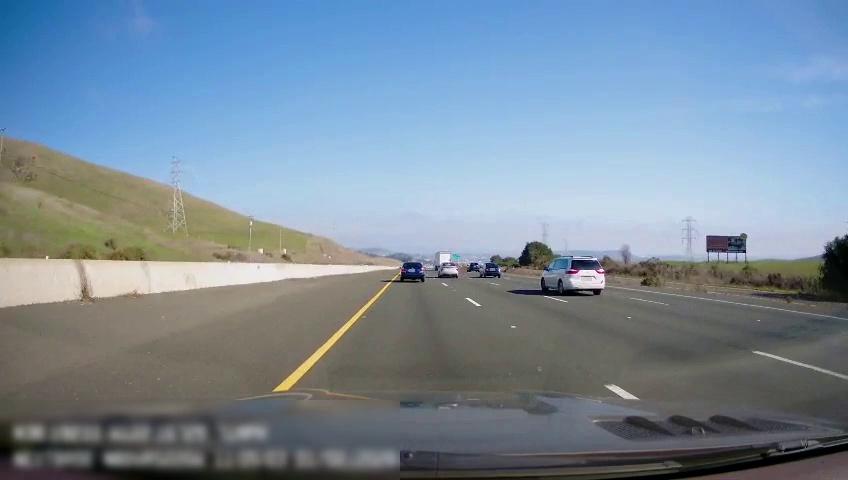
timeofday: Day
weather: Sunny
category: Drivable Space
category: Vehicles | Other LV
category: Vehicles | Car
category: Vehicles | Car
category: Vehicles | SUV
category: Vehicles | SUV
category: Vehicles | Car
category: Lanes | Current Lane
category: Lanes | Current Lane
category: Lanes | Alternate Lane
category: Lanes | Alternate Lane
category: Lanes | Alternate Lane